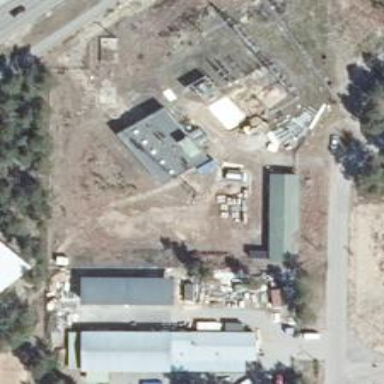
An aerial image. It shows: Power substation.